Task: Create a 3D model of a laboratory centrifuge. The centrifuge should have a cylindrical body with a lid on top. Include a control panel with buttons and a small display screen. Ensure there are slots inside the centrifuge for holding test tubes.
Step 544:
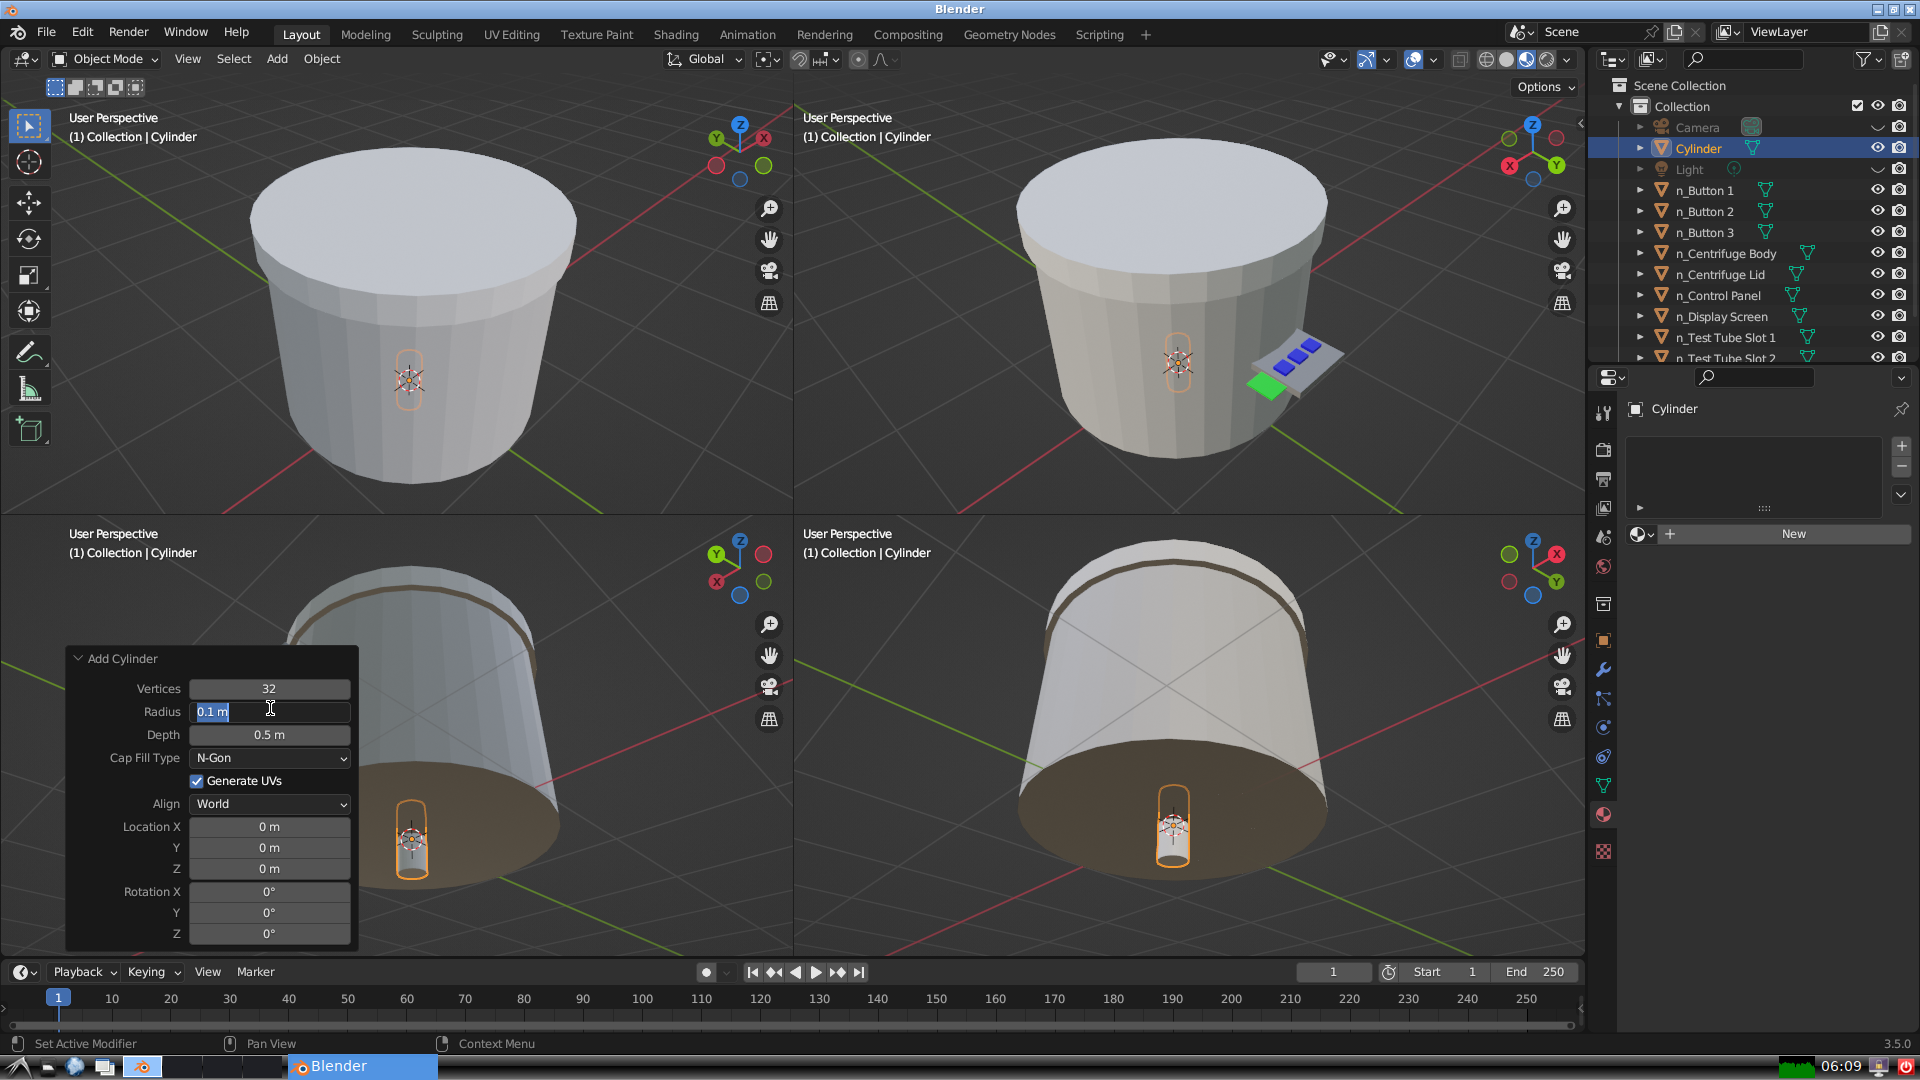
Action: input_text: 0.1